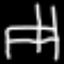
Label: bed